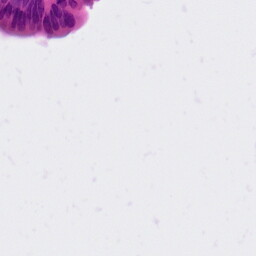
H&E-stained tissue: Colon